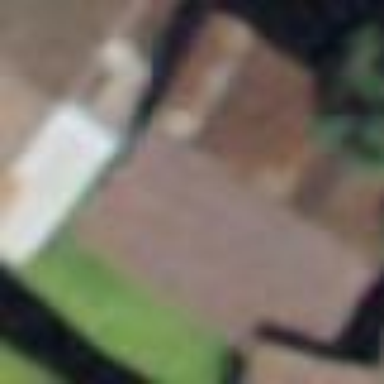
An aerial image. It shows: Simple and straightforward house.